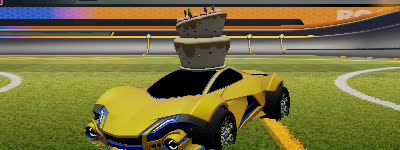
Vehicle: werewolf